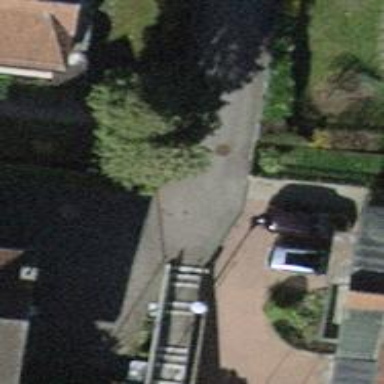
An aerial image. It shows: Steps with asphalt surface.